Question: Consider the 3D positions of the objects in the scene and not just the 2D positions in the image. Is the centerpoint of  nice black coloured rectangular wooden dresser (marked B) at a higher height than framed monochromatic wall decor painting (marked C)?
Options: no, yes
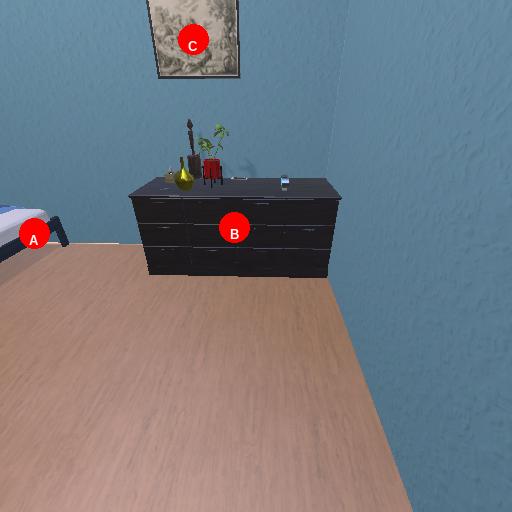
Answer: no